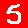
Digit: 5